Aerial crown-view tile of a tropical tree (Barro Colorado Island, Panama), acquired 20250715:
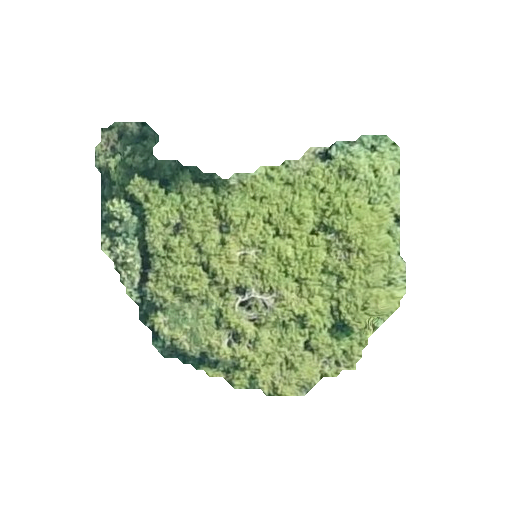
Species: Pouteria stipitata
GBIF accepted scientific name: Pouteria stipitata
Crown area: 90.13 m²